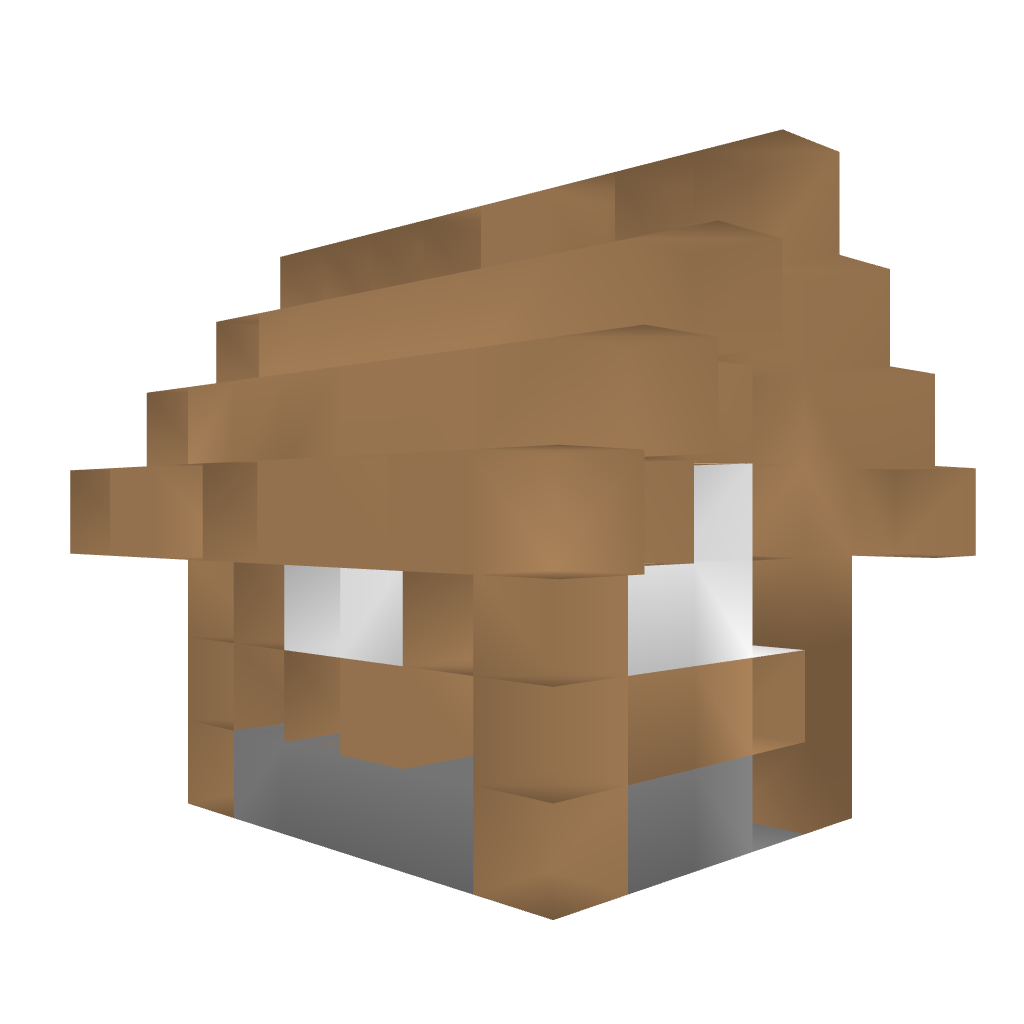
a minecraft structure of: pig house bad low quality